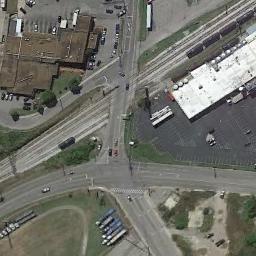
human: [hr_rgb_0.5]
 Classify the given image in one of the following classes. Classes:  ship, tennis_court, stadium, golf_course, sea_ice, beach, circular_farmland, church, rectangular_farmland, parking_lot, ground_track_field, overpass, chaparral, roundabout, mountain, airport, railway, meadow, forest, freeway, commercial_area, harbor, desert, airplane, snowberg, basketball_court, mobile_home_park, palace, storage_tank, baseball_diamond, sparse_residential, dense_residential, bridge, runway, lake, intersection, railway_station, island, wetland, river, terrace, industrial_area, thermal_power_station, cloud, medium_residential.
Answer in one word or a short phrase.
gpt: intersection